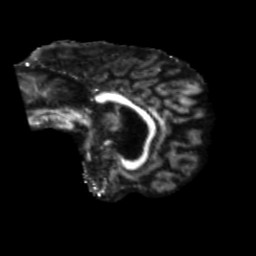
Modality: FA
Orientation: sagittal
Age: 64
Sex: female
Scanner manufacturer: siemens
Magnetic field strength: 3 T
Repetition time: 5.25 s
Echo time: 0.08 s